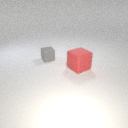
small gray rubber cube to the left of large red rubber cube